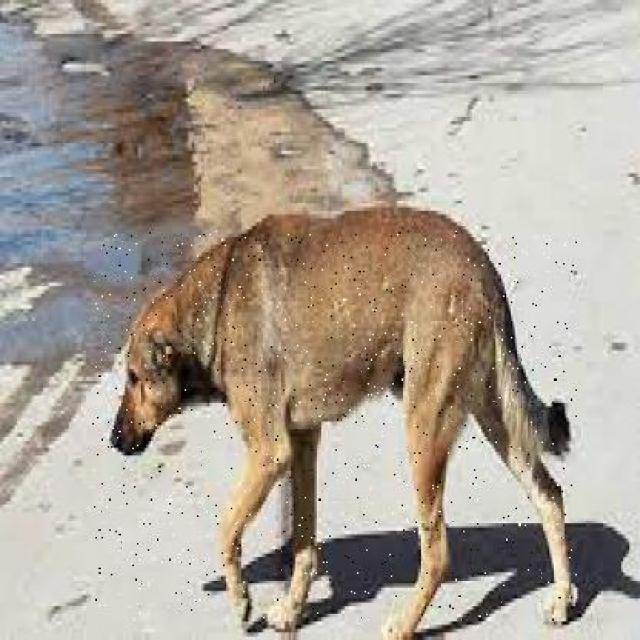
Healthy canine skin — no visible lesions, inflammation, or abnormalities. The skin and coat appear normal.